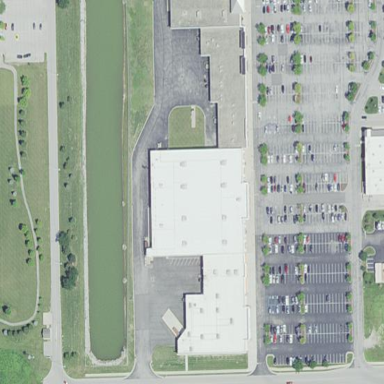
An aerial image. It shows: Retail building.